Question: I've run the following in the console on Firefox (version 21) and I'm getting results I don't expect.
'''
new Date(1362891600000);
var date = new Date(1362891600000);
var time = date.getHours();
new Date(date.setHours(date.getHours() + 24));
'''
The result really throws me for a loop.
The first date shows up as Eastern Daylight Time, while the second one shows up with Eastern Standard Time. It's totally backwards. This does not happen with IE or with Chrome.
What's going on here?

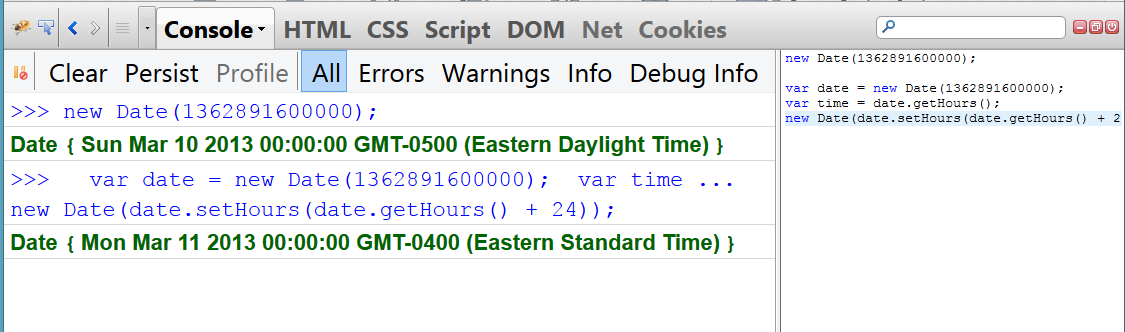
Answer: This is definitely a bug in Firefox. You should probably report it to them.
However, be aware that anything after the offset is non-standard and support varies wildly across browsers and operating systems.
For example, some browsers display a time zone name, while others display an abbreviation or internal id. Also, some keep their own strings, and some use the values returned by the operating system. And on Windows, there is a different time zone database than on Linux or Mac. Also, some browsers may localize this string using language, locale, or culture settings.
You can display it to a user, if you know the value is in their own local time zone. But don't rely on it for anything critical.